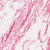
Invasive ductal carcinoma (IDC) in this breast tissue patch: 0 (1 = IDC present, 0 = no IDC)